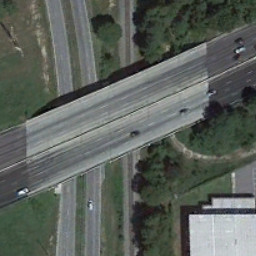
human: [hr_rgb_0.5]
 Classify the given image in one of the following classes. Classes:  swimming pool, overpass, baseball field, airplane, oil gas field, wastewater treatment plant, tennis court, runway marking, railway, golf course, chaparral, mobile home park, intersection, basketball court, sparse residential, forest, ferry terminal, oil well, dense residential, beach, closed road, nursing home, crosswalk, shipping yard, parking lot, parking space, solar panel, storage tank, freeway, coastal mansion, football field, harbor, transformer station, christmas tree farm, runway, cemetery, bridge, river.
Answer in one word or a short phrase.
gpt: overpass